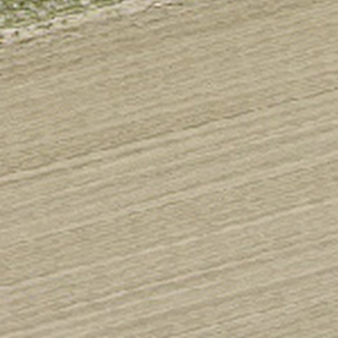
Label: other